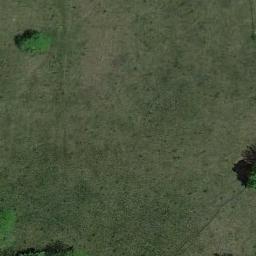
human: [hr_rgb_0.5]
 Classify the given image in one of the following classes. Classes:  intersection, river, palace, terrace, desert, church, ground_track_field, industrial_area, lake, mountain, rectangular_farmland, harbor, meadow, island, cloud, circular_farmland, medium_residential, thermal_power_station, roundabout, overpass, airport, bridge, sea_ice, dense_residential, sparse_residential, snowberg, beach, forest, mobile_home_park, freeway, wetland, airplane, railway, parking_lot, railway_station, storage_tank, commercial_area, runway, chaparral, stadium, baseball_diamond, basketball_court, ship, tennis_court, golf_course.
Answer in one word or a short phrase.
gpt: meadow